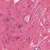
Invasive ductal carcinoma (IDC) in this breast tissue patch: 0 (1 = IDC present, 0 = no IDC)